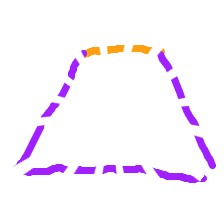
Shape: trapezoid